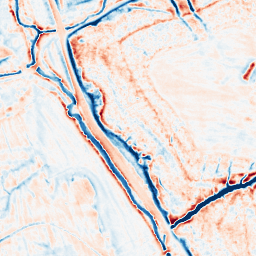
Category: multiscale
Decomposition family: dog_multiscale
Decomposition parameters: sigma_ratio: 1.6
n_scales: 4
base_sigma: 0.5
Upsampling method: bspline
Upsampling parameters: scale: 4
Upsampling scale: 4